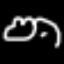
Label: frog